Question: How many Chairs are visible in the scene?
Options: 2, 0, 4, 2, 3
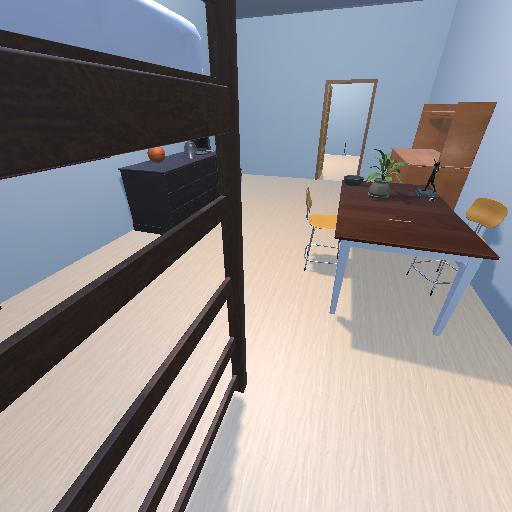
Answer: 2